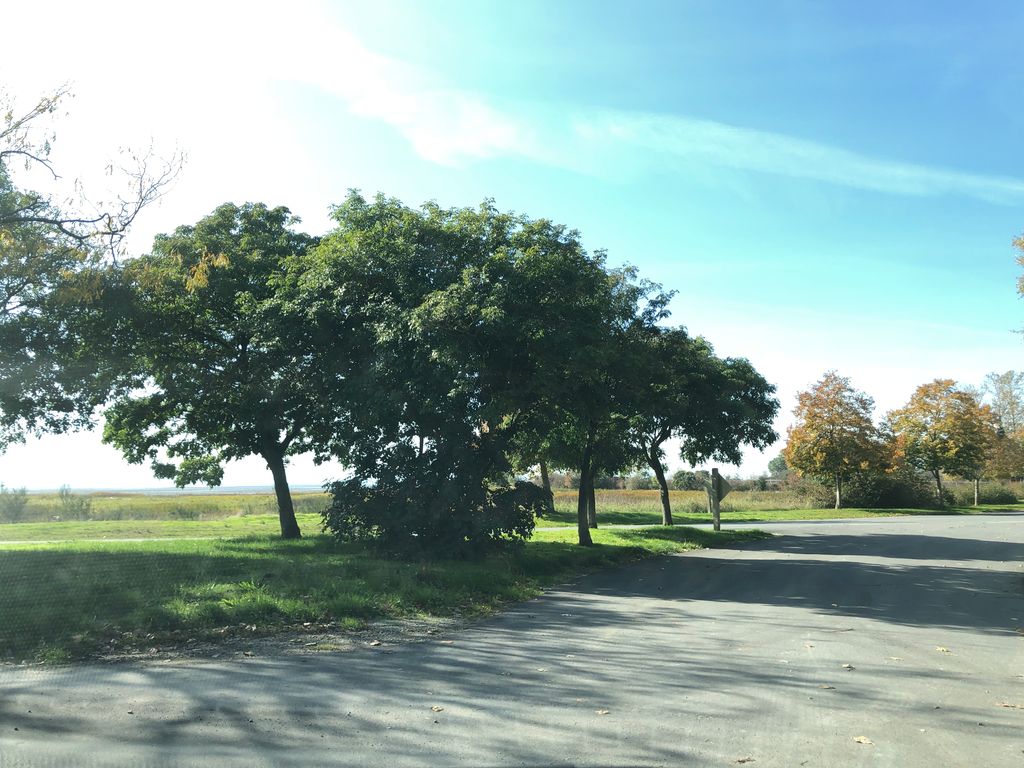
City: vancouver